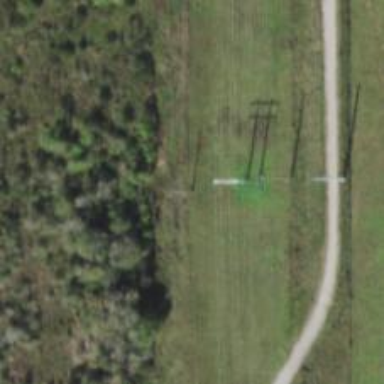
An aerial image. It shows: Power pole.